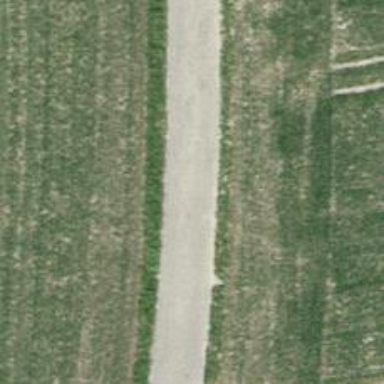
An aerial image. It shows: Unclassified road with asphalt surface.